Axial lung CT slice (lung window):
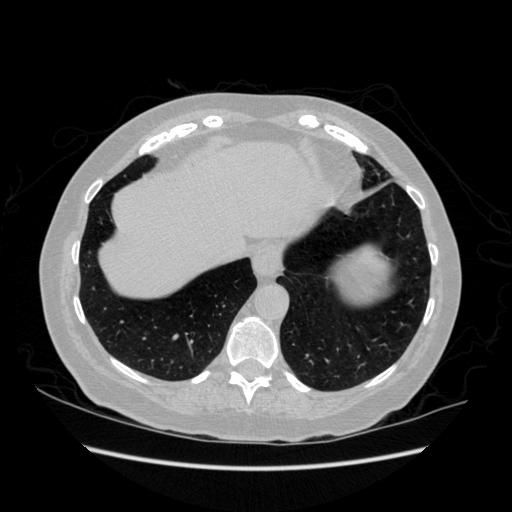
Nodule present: no